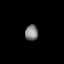
Tissue: lung
Cell type: Myeloid cells
Senescence score: 0.6513
Nuclear area (px): 197
Mean DAPI intensity: 131.188